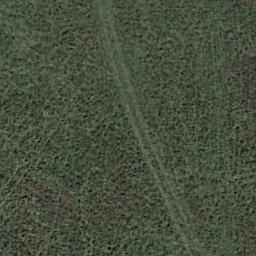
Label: meadow